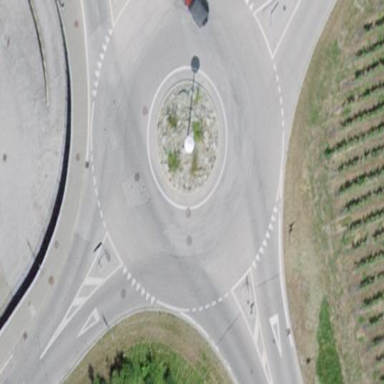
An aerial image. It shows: Tertiary road with asphalt surface leading to roundabout.